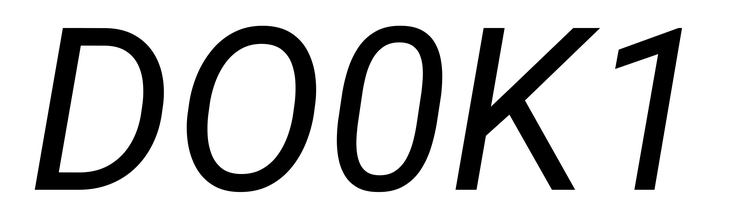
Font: Roboto-Italic_Italic